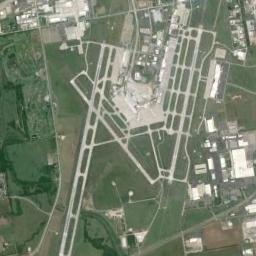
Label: airport